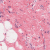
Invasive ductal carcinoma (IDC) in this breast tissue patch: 0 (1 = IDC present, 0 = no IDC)